Question: I know how to get the plot and save data from the Tektronix oscilloscope with Python. I have some peaks and then they decay (periodic dampings). I want to write a code to capture a peak and go through 2000 points (the end of damping, see the plot) and save the data (because I want to get the damping factor).
I know how to get the peaks by 'detect_peaks' by this:
'''
ind = detect_peaks(Volts, mph:1.4, show=True)
print(ind)
'''
When I 'print(ind)', it prints time which voltages are peaks, but not voltages. I have a problem because if I use a 'while' loop I can count time from one peak to 2000 points after, but I do not know how can I do it in a way that automatically gives me both Time and Volts.

Here is the summary:
I want to get one of the peaks and acquire all the voltages until the end of damped oscillation.
here is my code:
'''
import visa
import numpy as np
from struct import unpack
import pylab
from detecta import detect_peaks
#how to get the plot from Tektronix
# Establish Connection
rm = visa.ResourceManager('@py') # Calling PyVisaPy library
#scope = rm.open_resource('USB0::0x0699::0x0409::C010730::INSTR') # Connecting via USB
scope = rm.open_resource('USB0::1689::883::C011533::0::INSTR') # Connecting via LAN
# Setting source as Channel 1
scope.write('DATA:SOU CH2')
scope.write('DATA:WIDTH 1')
scope.write('DATA:ENC RPB')
# Getting axis info
ymult = float(scope.query('WFMPRE:YMULT?')) # y-axis least count
yzero = float(scope.query('WFMPRE:YZERO?')) # y-axis zero error
yoff = float(scope.query('WFMPRE:YOFF?')) # y-axis offset
xincr = float(scope.query('WFMPRE:XINCR?')) # x-axis least count
# Reading Binary Data from instrument
scope.write('CURVE?')
data = scope.read_raw() # Reading binary data
headerlen = 2 + int(data[1]) # Finding header length
header = data[:headerlen] # Separating header
ADC_wave = data[headerlen:-1] # Separating data
# Converting to Binary to ASCII
ADC_wave = np.array(unpack('%sB' % len(ADC_wave),ADC_wave))
Volts = (ADC_wave- yoff ) * ymult + yzero
Time = np.arange(0, xincr * len(Volts), xincr)
#getting peaks
ind = detect_peaks(Volts, mph=1.4, show=True)
print(ind)
#attempt for taking 2000 piint after the first peak
a2=ind[0] #first peak
i=ind[0]
while i<a2+20:
print(i)
i+=1
#Plotting Volt Vs. Time
pylab.plot(Time, Volts)
pylab.show()
'''
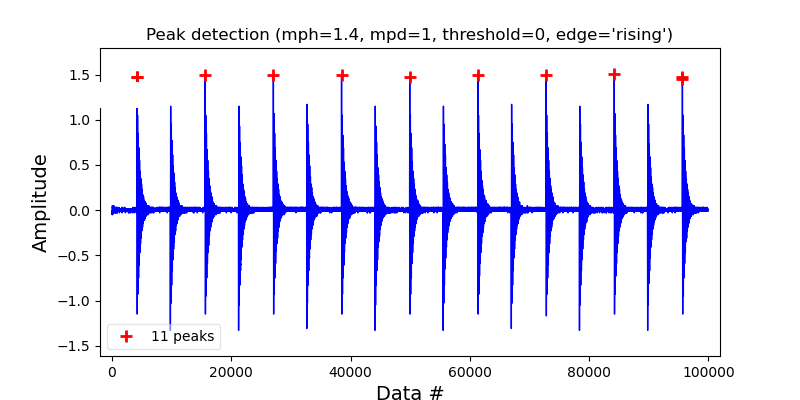
Answer: 'Volts' is a numpy array. When you call 'detect_peaks' on your 'Volts' array, it should return the data points (aka the indices, not the time values as I mistakenly suggested in my comment), then you can say:
'''
ind = detect_peaks(Volts, mph:1.4, show=True)
voltage_damping_intervals = np.array([Volts[i:i+2000] for i in ind])
'''
And just choose which interval to print by picking its corresponding peak, for example:
'''
print(voltage_damping_intervals[1])
# prints 2000 data points after the second peak
'''